Interaction volume radius: 5 \u00c5
Interaction volume height: 35 \u00c5
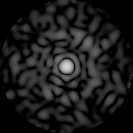
Disorder parameter: 0.8233